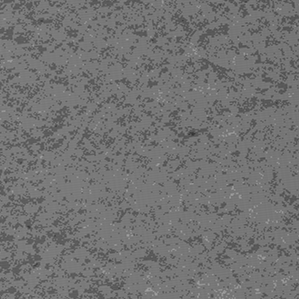
Label: frost